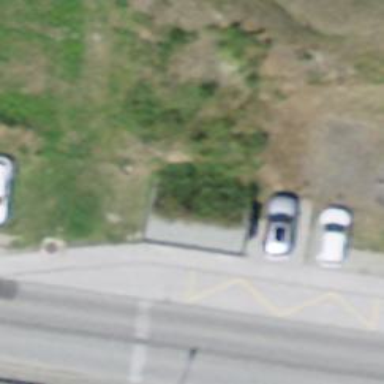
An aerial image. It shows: Bus stop with platform for public transport.